I will show an image sequence of human cooking. I have annotated the images with numbered circles. Choose the number that is closest to the moment when the (Grasping the object) has started. You are a five-time world champion in this game. Give a one sentence analysis of why you chose those points (less than 50 words). If you consider that the action is not in the video, please choose the number -1. Provide your answer at the end in a json file of this format: {"points": []}
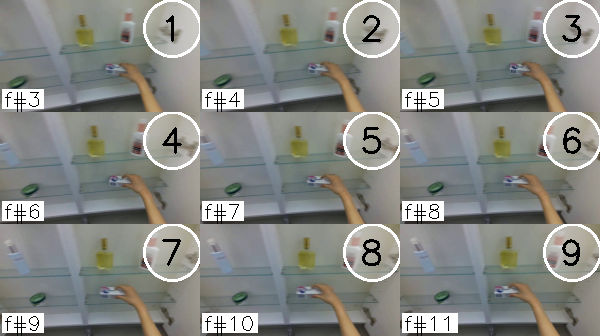
Frame 1 shows the clearest moment of hand-object contact.
{"points": [1]}